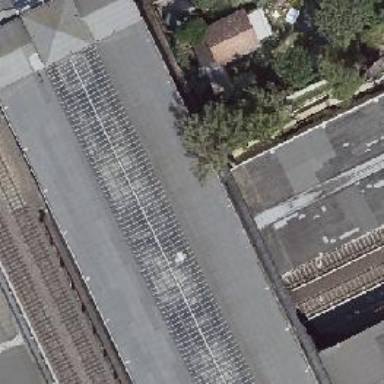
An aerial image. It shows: Close-up of railway platform edge.